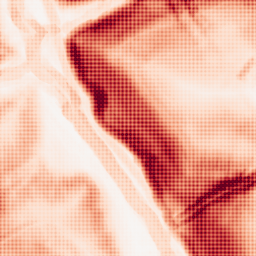
Category: morphological
Decomposition family: morphological_gradient
Decomposition parameters: size: 7
shape: diamond
Upsampling method: sinc_hamming
Upsampling parameters: scale: 4
kernel_size: 4
Upsampling scale: 4